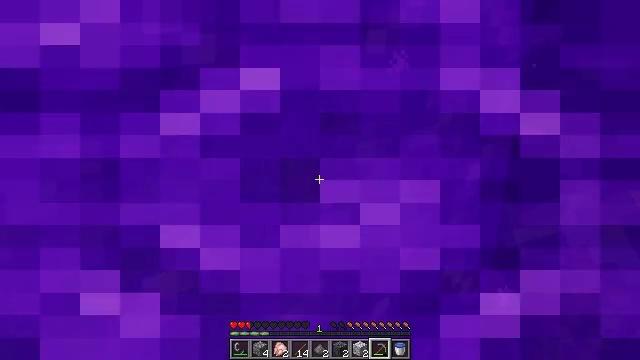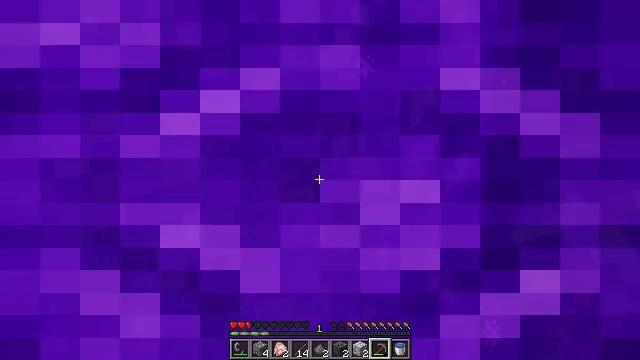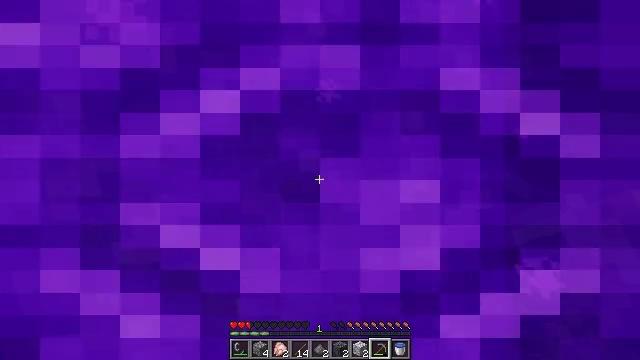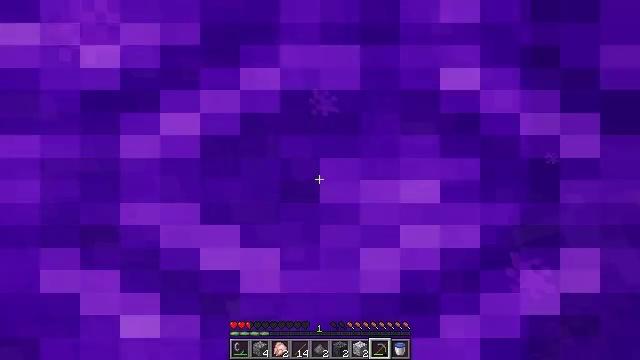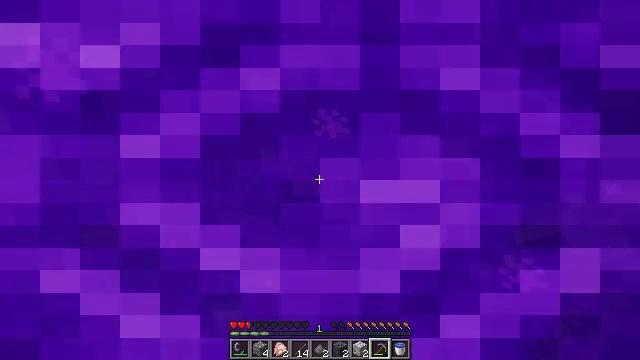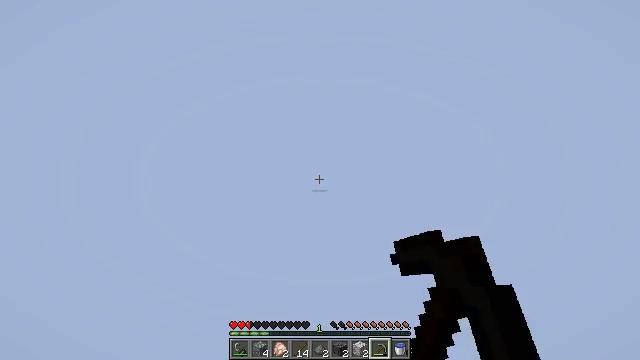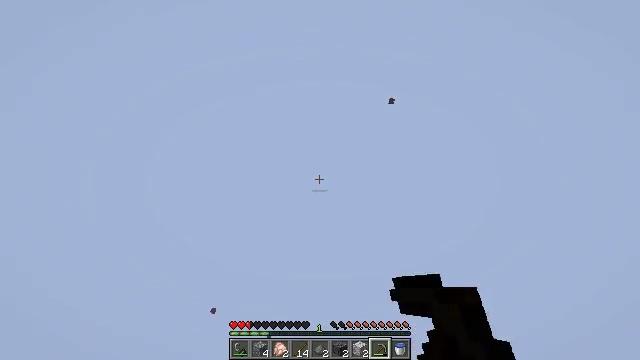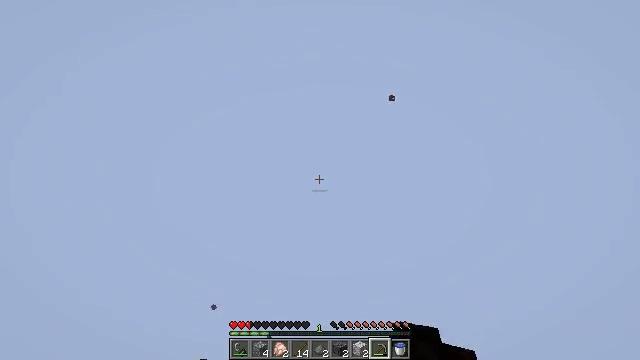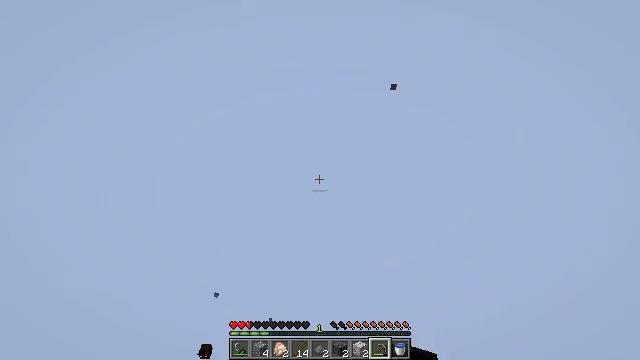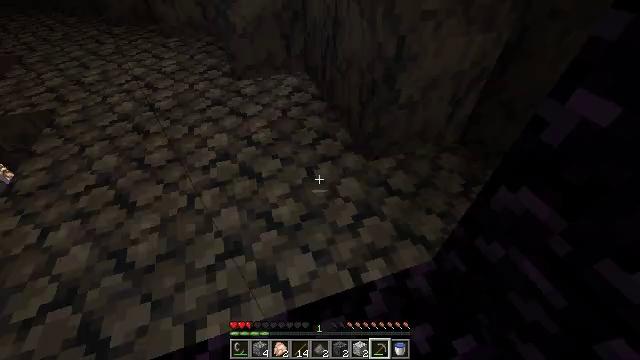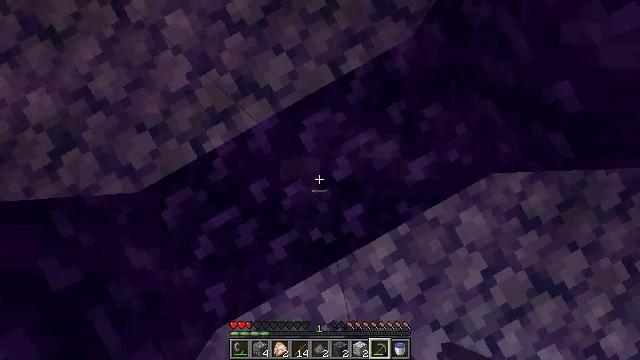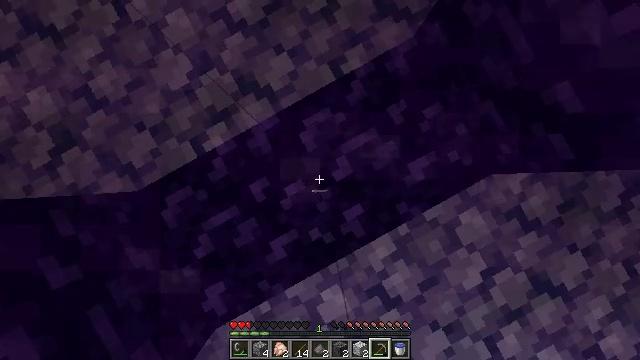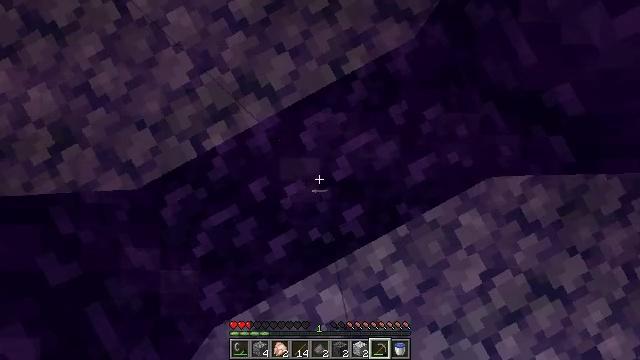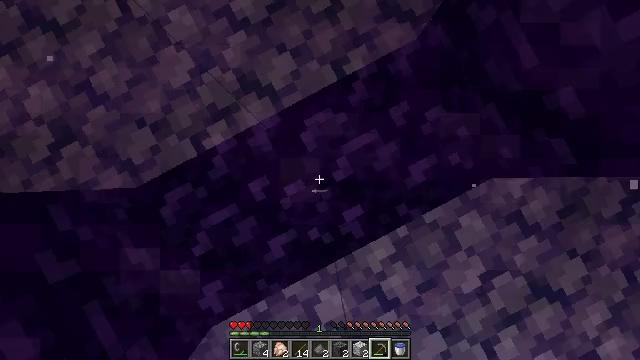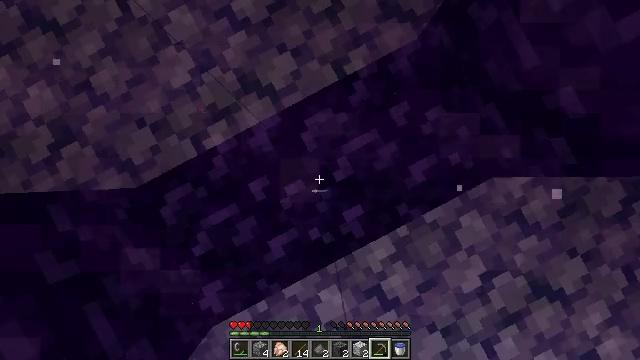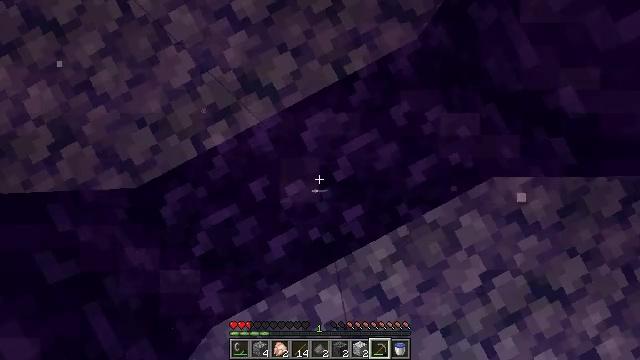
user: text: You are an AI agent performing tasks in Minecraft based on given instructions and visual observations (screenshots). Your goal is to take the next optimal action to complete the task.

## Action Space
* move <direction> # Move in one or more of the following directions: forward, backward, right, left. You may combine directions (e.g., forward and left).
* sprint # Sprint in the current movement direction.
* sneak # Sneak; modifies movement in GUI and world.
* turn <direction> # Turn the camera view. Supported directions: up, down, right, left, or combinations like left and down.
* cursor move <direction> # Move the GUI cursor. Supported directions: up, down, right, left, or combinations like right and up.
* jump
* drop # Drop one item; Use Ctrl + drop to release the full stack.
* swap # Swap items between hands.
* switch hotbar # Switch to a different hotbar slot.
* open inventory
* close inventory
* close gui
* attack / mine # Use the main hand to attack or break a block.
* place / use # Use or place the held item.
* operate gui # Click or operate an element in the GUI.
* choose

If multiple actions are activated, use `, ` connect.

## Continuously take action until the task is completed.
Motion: motion action
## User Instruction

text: Gather basalt from the ground.
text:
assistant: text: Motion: no_op
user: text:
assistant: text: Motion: no_op
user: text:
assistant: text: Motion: no_op
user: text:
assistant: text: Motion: no_op
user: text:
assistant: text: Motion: no_op
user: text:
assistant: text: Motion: no_op
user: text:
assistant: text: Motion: no_op
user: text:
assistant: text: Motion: turn down
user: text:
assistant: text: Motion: turn left and down
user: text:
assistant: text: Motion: turn right and down
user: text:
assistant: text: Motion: turn down
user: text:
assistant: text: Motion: turn down
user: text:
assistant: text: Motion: turn down
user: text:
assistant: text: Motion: turn down
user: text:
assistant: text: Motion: turn down
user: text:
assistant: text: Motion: no_op
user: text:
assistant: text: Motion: turn up
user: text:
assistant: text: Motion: turn right and up
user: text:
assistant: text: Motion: turn up
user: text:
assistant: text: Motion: move forward, turn left and up
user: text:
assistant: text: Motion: move forward, turn left and up
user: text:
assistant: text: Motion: move forward
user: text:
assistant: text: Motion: move forward
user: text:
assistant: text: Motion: move forward
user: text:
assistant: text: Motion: move forward, turn left and up
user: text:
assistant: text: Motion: move forward
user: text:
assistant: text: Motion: move forward
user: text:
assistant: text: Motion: move forward
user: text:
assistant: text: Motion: move forward
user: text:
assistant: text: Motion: move forward